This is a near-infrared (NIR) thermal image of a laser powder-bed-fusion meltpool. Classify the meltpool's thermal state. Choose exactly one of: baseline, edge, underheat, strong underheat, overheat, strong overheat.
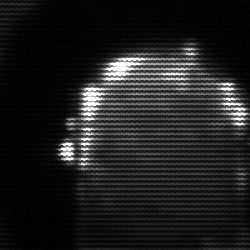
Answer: baseline